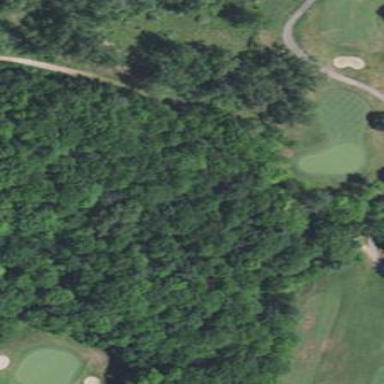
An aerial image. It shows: Rough grassy area used for golf.